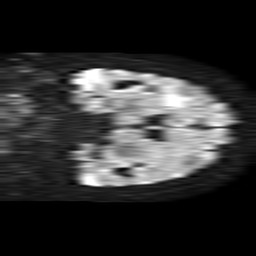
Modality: TRACE
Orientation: coronal
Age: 71
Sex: female
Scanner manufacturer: philips
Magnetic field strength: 1.5 T
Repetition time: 4.6 s
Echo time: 0.08631 s